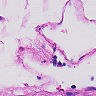
Metastatic tissue present: no